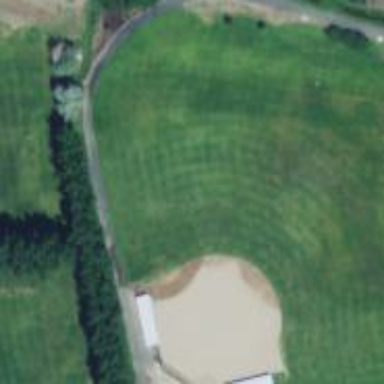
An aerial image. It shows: Baseball pitch for leisure land.